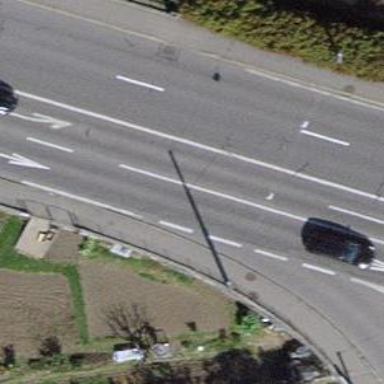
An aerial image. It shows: Primary highway with asphalt surface. It has trolley wires installed.